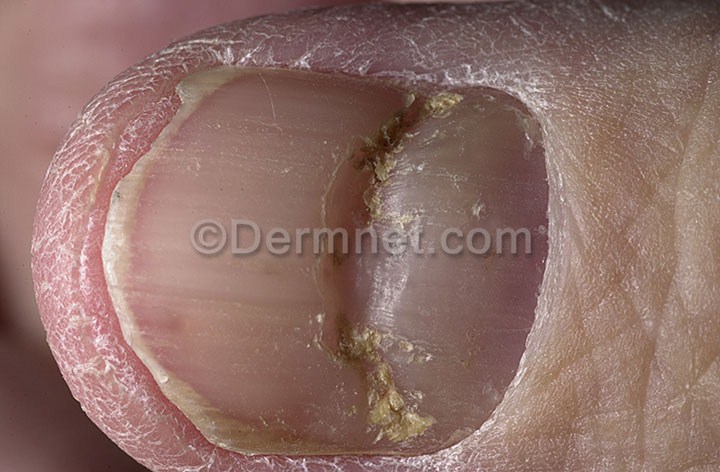
Disease: Nail Fungus and other Nail Disease